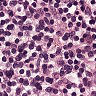
Metastatic tissue present: no